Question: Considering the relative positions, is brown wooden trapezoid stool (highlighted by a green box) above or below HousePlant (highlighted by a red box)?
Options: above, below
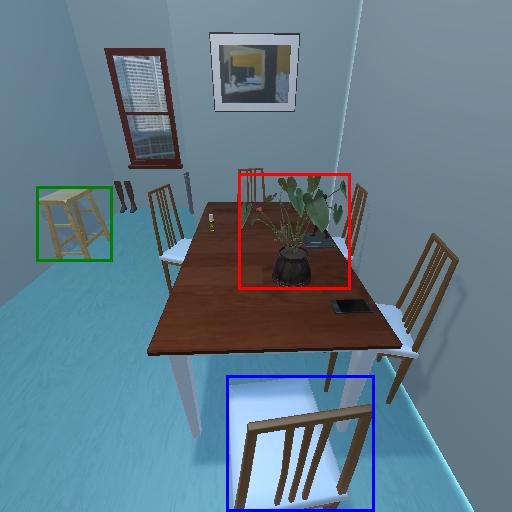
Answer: above